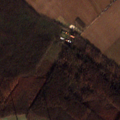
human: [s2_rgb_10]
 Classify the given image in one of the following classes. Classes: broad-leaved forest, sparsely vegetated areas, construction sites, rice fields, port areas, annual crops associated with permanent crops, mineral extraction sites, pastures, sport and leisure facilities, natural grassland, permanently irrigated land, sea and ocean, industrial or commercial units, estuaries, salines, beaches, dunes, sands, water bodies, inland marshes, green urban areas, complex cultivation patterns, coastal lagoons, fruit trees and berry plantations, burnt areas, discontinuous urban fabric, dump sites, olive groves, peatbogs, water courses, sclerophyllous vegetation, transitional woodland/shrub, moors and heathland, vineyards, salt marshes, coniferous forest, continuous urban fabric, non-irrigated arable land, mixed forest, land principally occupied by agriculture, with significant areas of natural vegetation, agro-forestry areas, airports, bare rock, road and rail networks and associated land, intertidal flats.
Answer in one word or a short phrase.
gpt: non-irrigated arable land, broad-leaved forest, transitional woodland/shrub